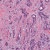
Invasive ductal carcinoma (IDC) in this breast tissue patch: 1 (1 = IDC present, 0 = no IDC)